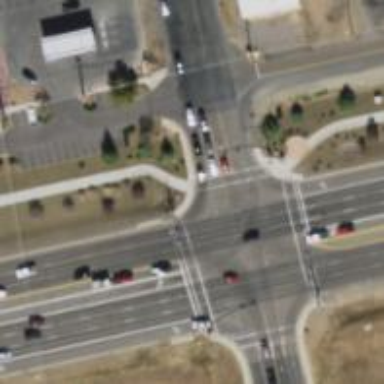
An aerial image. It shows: Marked asphalt crossing on the road.